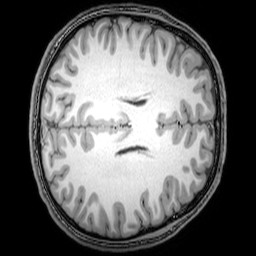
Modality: T1w
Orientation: axial
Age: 20
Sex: male
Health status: healthy
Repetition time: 0.081 s
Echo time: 0.037 s